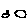
Label: circle